Field crop: tomato
Growth stage: 1
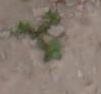
Species: portulaca